Question: I'm using 'GPUImage' to blur a circular shaped image. Over the image, I have circular "frame" image. The problem is that the blur makes the image stretch outside the bounds of the original frame image.
I could mask the image with (like 'CALayer', 'cornerRadius' then 'maskToBounds') but that really slow when I have a lot of these images.
Is it possible to mask the blurry image with 'GPUImage' in a fast way?
Thanks.

'''
GPUImageGaussianBlurFilter *blurFilter = [GPUImageGaussianBlurFilter new];
blurFilter.blurRadiusInPixels = 15;
self.blurryThumbNail.image = [blurFilter imageByFilteringImage:self.profileImage.image];
'''
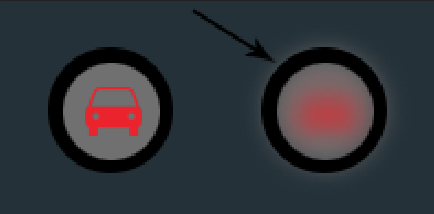
Answer: There's a handy filter for that: 'GPUImageGaussianBlurPositionFilter'
You specify the and . Note that coordinates are between 0.0 and 1.0.
'GPUImageGaussianBlurPositionFilter' is a subclass of 'GPUImageFilterGroup' and basically it's a 2 step filter. First it applies a blur using the 'GPUImageGaussianBlurFilter' (the one you're using) then it combines the result with the original unblurred one using the specified parameters.
There's an interesting article about the current implementation of 'GPUImageGaussianBlurFilter' on Brad Larson's blog <URL>